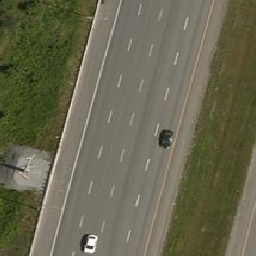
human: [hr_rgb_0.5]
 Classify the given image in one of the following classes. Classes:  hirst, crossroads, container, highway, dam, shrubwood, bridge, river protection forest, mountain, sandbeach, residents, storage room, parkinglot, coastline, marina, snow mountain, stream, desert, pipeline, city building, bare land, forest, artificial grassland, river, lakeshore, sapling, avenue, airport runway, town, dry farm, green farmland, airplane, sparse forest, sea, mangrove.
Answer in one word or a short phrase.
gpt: highway